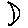
Label: moon